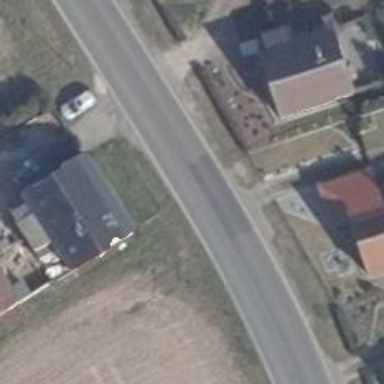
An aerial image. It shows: Secondary road with asphalt surface.